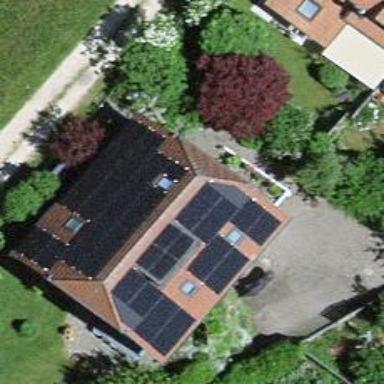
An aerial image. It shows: Solar power generator with photovoltaic panels.